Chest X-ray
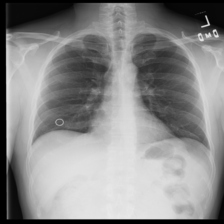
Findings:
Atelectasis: negative
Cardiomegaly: negative
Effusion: negative
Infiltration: negative
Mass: negative
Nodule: negative
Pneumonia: negative
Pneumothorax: negative
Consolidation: negative
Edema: negative
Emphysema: negative
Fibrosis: negative
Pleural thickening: negative
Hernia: negative